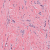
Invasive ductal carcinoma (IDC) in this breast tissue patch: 0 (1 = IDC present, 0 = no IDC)